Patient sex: M
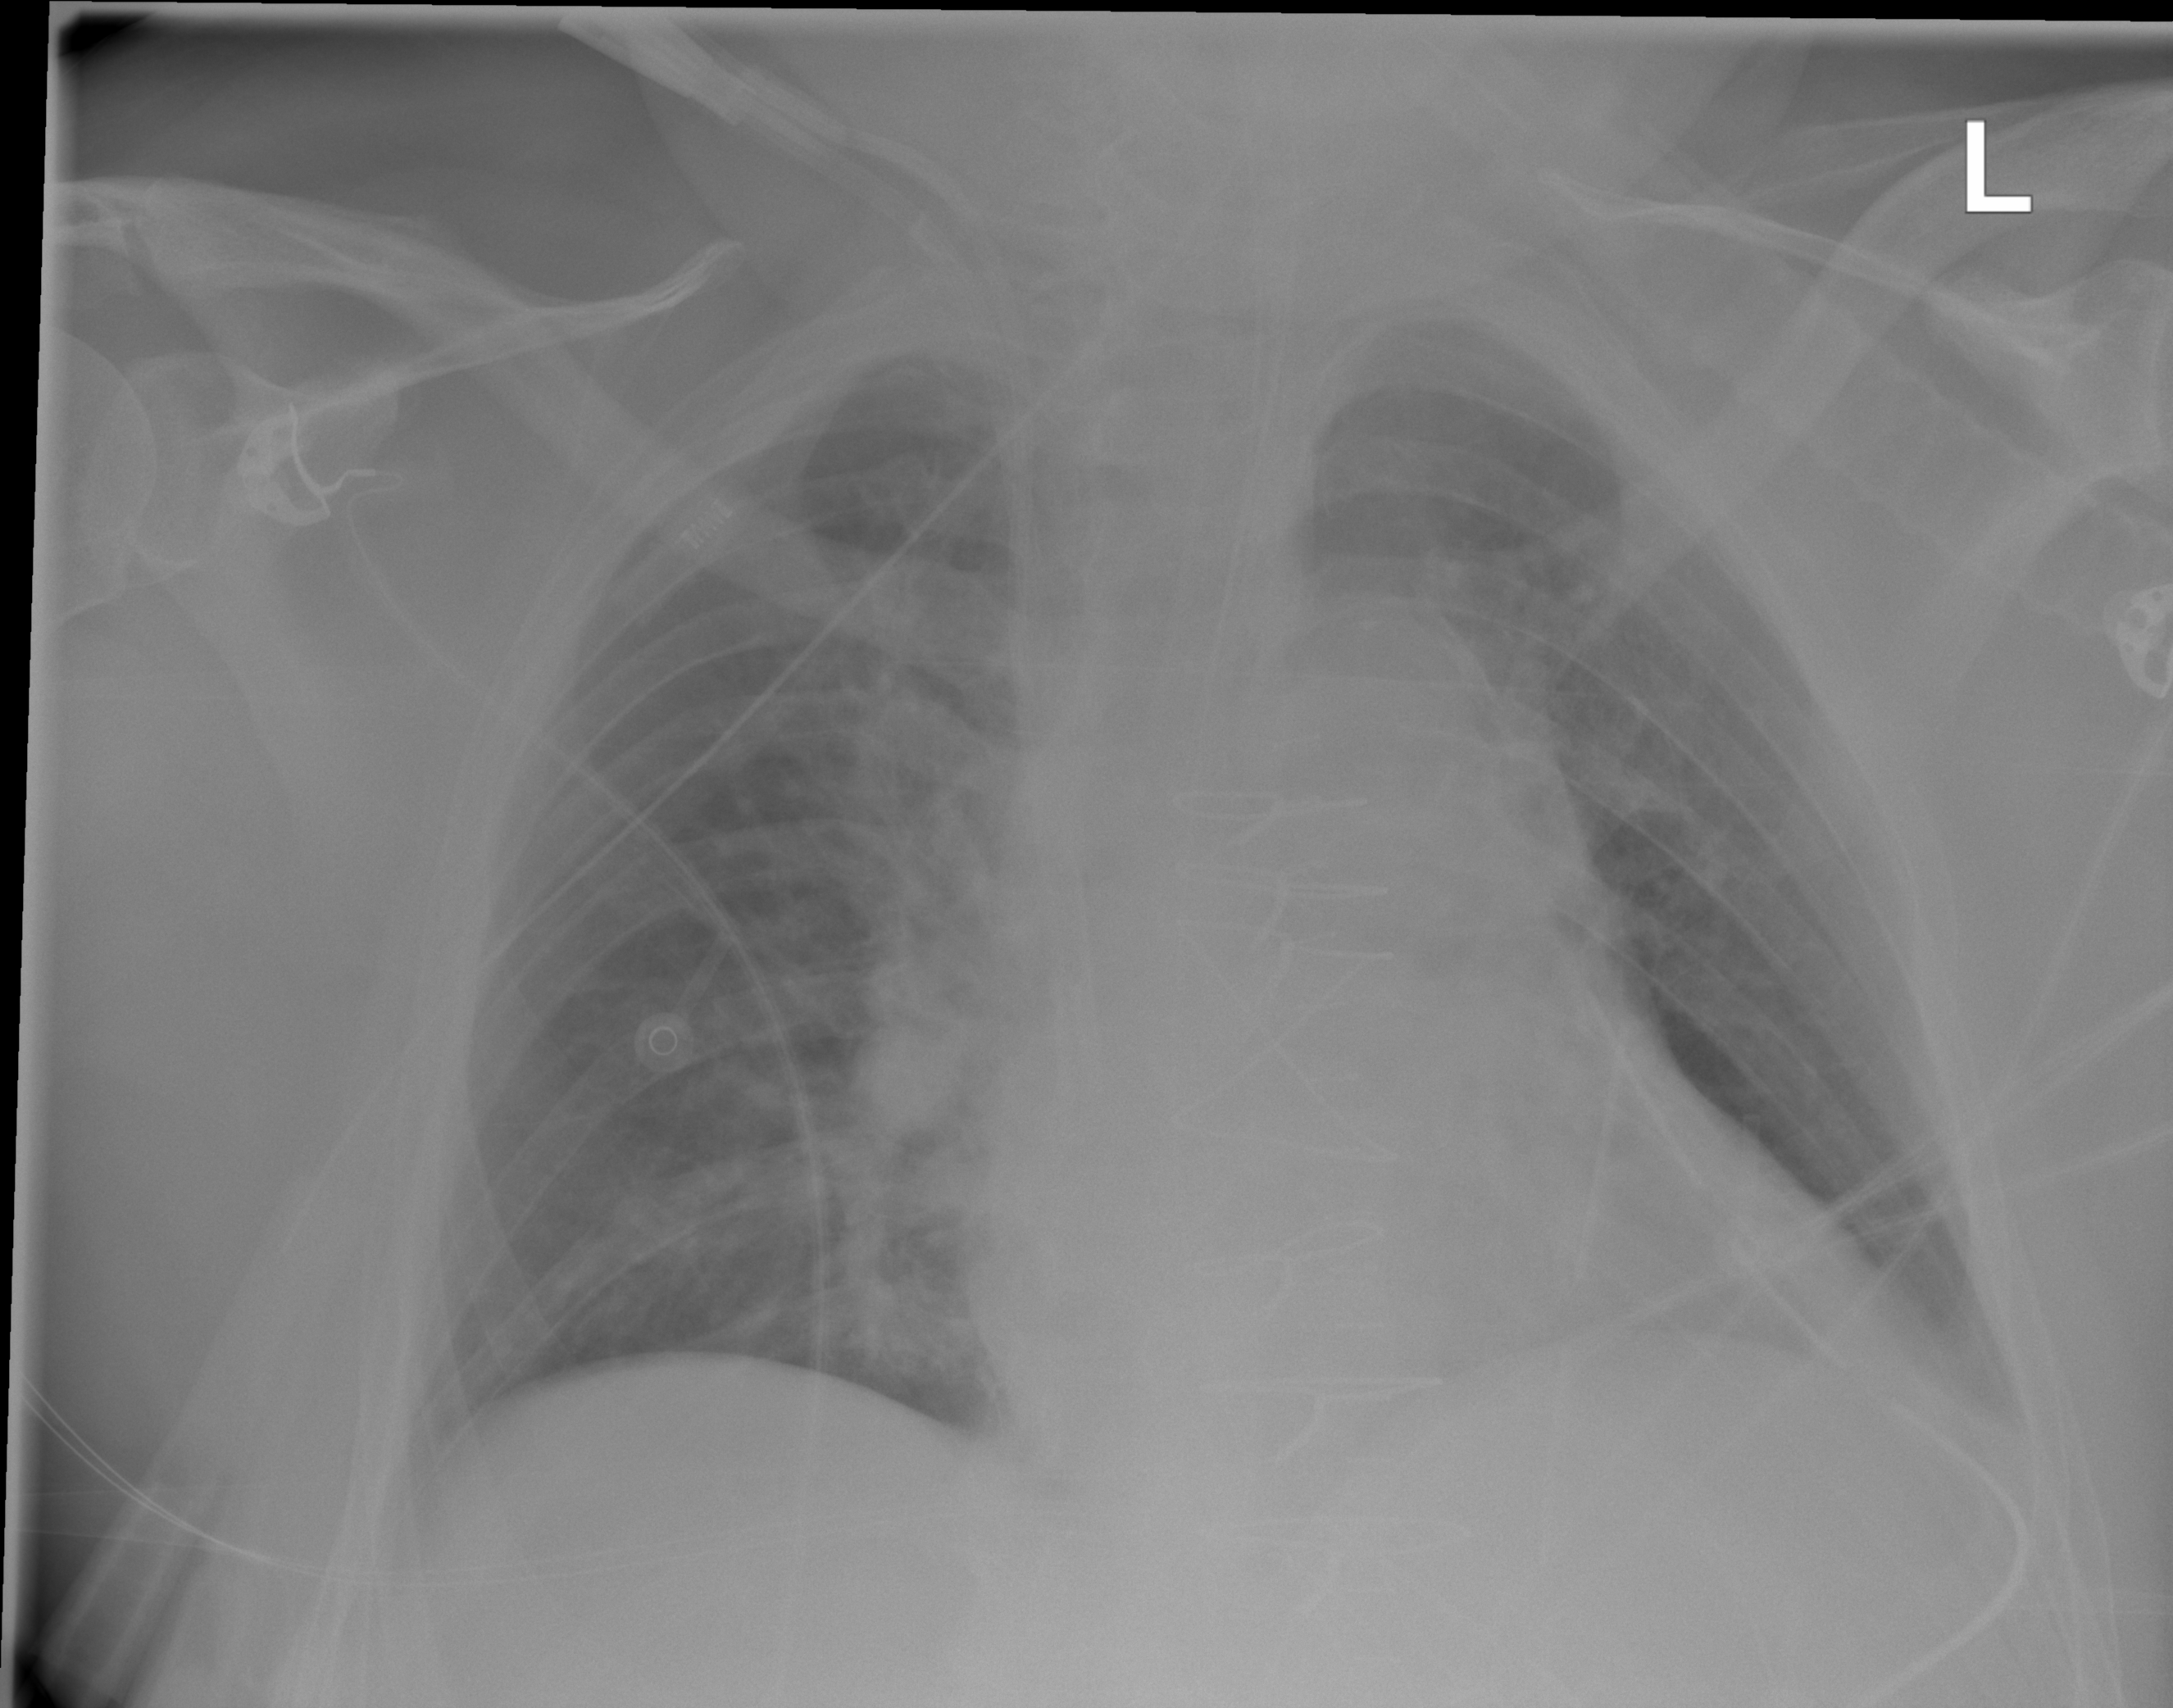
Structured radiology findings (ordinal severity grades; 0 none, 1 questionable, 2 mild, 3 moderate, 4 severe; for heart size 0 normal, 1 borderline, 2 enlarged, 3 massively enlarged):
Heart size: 1
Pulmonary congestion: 2
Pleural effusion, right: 0
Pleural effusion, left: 0
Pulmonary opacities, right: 0
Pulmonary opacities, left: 0
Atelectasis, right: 0
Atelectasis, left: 0